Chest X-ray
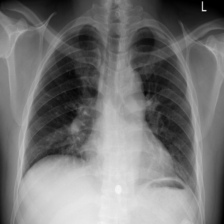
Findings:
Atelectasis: negative
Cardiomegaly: negative
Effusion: negative
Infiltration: negative
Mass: negative
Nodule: negative
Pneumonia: negative
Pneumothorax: negative
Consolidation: negative
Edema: negative
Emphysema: negative
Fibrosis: negative
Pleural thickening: negative
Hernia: negative